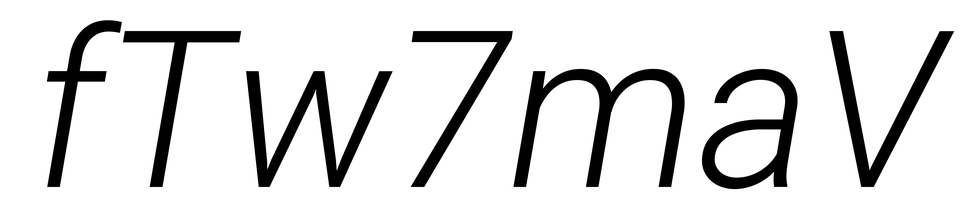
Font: Roboto-Italic_Light_Italic